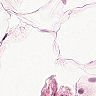
Metastatic tissue present: no